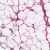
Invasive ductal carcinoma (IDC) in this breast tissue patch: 0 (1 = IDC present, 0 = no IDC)